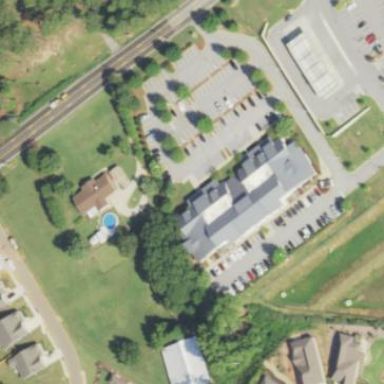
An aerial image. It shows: Clinic building providing healthcare services.